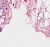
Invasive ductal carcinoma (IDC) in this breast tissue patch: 0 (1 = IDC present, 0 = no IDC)